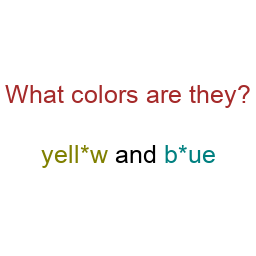
Color: olive, teal
Color name shown: yellow, blue
Background color: white
Question text color: brown